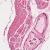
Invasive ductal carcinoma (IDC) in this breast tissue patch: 0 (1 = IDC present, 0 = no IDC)